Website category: university
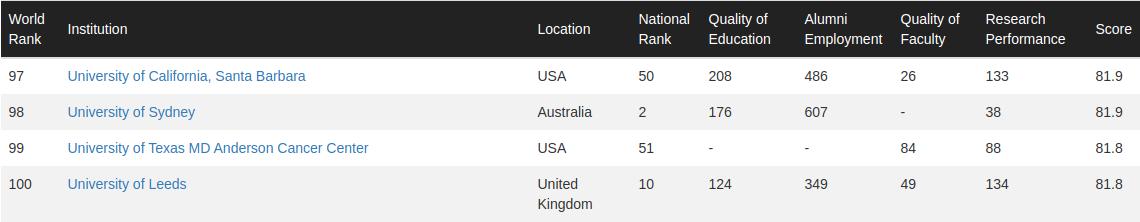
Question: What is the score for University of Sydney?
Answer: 81.9

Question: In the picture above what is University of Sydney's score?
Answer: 81.9

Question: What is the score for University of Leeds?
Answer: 81.8

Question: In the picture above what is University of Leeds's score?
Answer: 81.8

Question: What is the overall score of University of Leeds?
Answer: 81.8

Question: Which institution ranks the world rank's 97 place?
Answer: University of California, Santa Barbara

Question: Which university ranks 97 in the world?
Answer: University of California, Santa Barbara

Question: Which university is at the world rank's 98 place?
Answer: University of Sydney

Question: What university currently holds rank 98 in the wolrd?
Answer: University of Sydney

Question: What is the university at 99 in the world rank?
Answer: University of Texas MD Anderson Cancer Center

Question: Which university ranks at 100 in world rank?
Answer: University of Leeds

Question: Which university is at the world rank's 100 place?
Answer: University of Leeds

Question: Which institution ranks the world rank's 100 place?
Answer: University of Leeds

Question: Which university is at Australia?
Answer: University of Sydney

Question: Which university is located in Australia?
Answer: University of Sydney

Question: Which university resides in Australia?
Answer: University of Sydney

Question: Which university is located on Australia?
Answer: University of Sydney

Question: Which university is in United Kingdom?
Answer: University of Leeds

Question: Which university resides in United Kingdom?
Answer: University of Leeds

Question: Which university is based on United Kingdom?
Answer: University of Leeds

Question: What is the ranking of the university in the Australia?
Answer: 98

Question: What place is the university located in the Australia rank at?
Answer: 98

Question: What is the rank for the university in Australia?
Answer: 98

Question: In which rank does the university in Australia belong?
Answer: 98

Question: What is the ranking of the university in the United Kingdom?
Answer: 100

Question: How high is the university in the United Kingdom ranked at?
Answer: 100

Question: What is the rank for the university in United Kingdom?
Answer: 100

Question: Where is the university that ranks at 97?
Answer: USA

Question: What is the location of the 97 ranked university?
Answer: USA

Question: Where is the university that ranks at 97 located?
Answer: USA

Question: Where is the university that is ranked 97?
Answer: USA

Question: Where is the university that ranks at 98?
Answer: Australia

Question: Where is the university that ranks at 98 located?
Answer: Australia

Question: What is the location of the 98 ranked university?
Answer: Australia

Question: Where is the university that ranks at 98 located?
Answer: Australia

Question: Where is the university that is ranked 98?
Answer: Australia

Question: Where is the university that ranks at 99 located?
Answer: USA

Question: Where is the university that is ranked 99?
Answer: USA

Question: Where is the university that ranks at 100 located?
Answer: United Kingdom

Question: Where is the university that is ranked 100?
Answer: United Kingdom